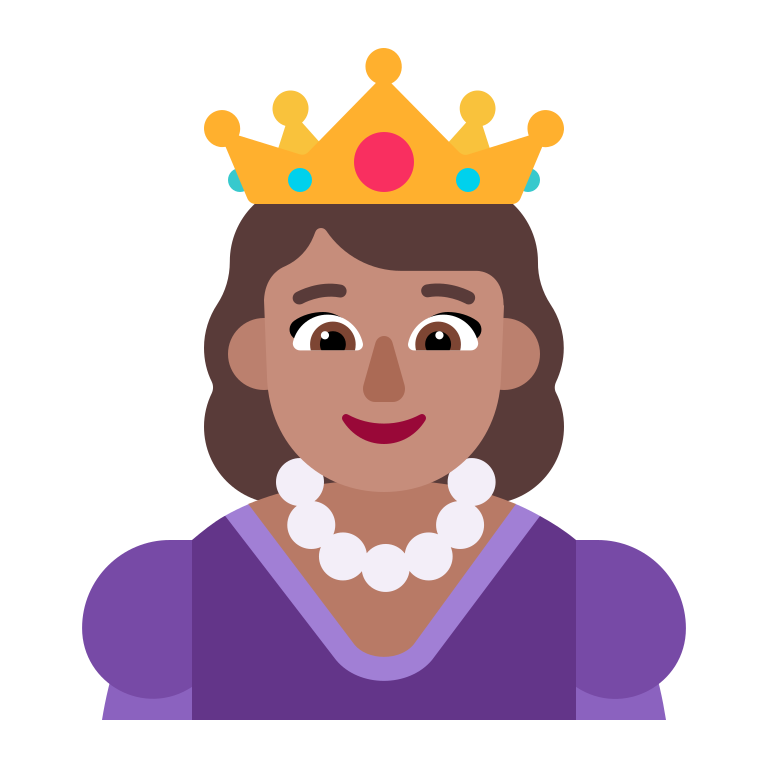
princess flat